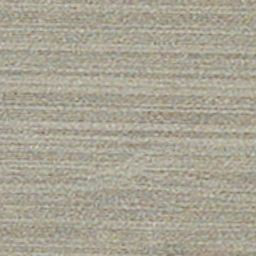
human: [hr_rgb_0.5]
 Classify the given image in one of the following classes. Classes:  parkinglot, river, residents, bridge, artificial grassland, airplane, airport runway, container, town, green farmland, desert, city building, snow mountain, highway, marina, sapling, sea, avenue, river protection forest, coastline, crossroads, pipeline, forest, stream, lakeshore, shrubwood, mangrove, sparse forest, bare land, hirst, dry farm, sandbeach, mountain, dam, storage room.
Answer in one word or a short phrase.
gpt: dry farm